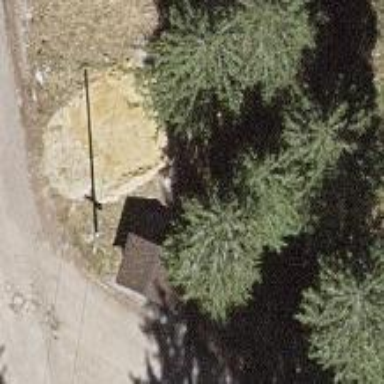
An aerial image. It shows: Basic hut shelter.